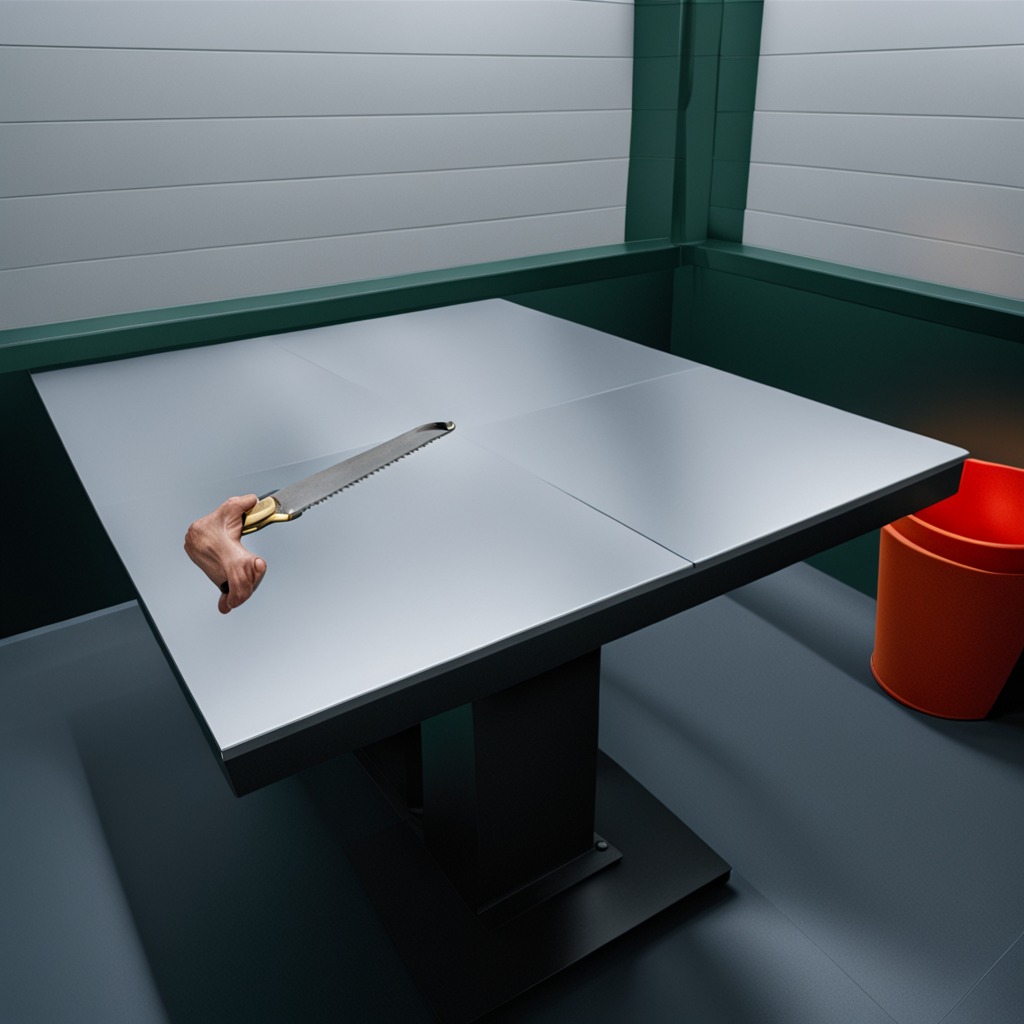
A metal saw is lying on a clean empty table in a railway signal maintenance room.